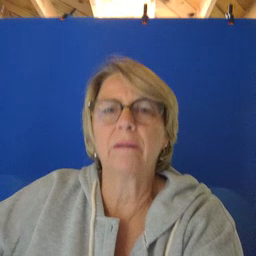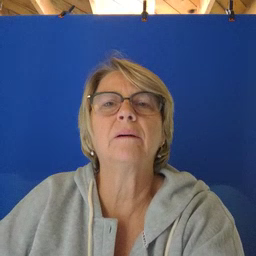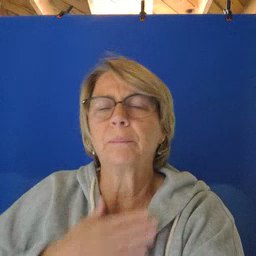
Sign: quiet